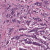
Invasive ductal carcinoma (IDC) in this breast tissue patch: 1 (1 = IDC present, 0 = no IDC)